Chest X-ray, AP view. Patient: 42 years old, sex F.
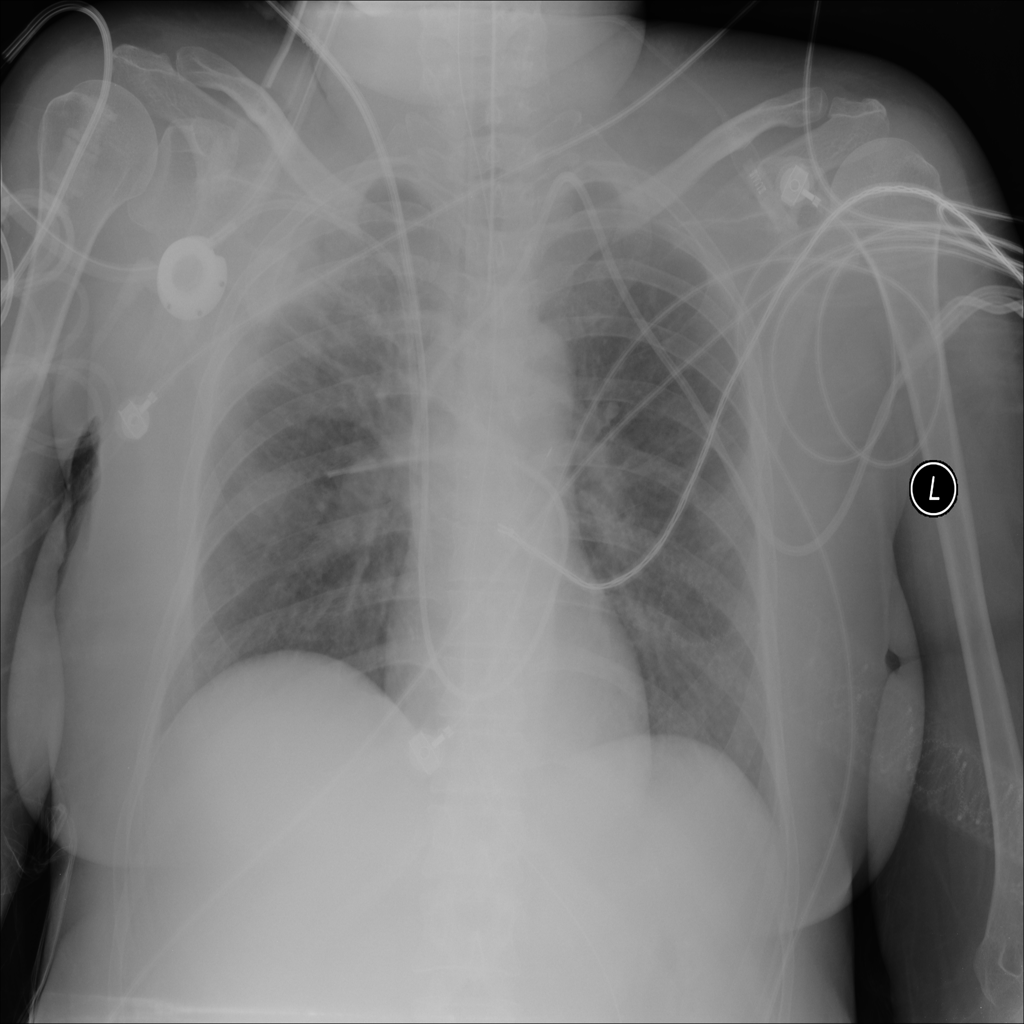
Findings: No Finding